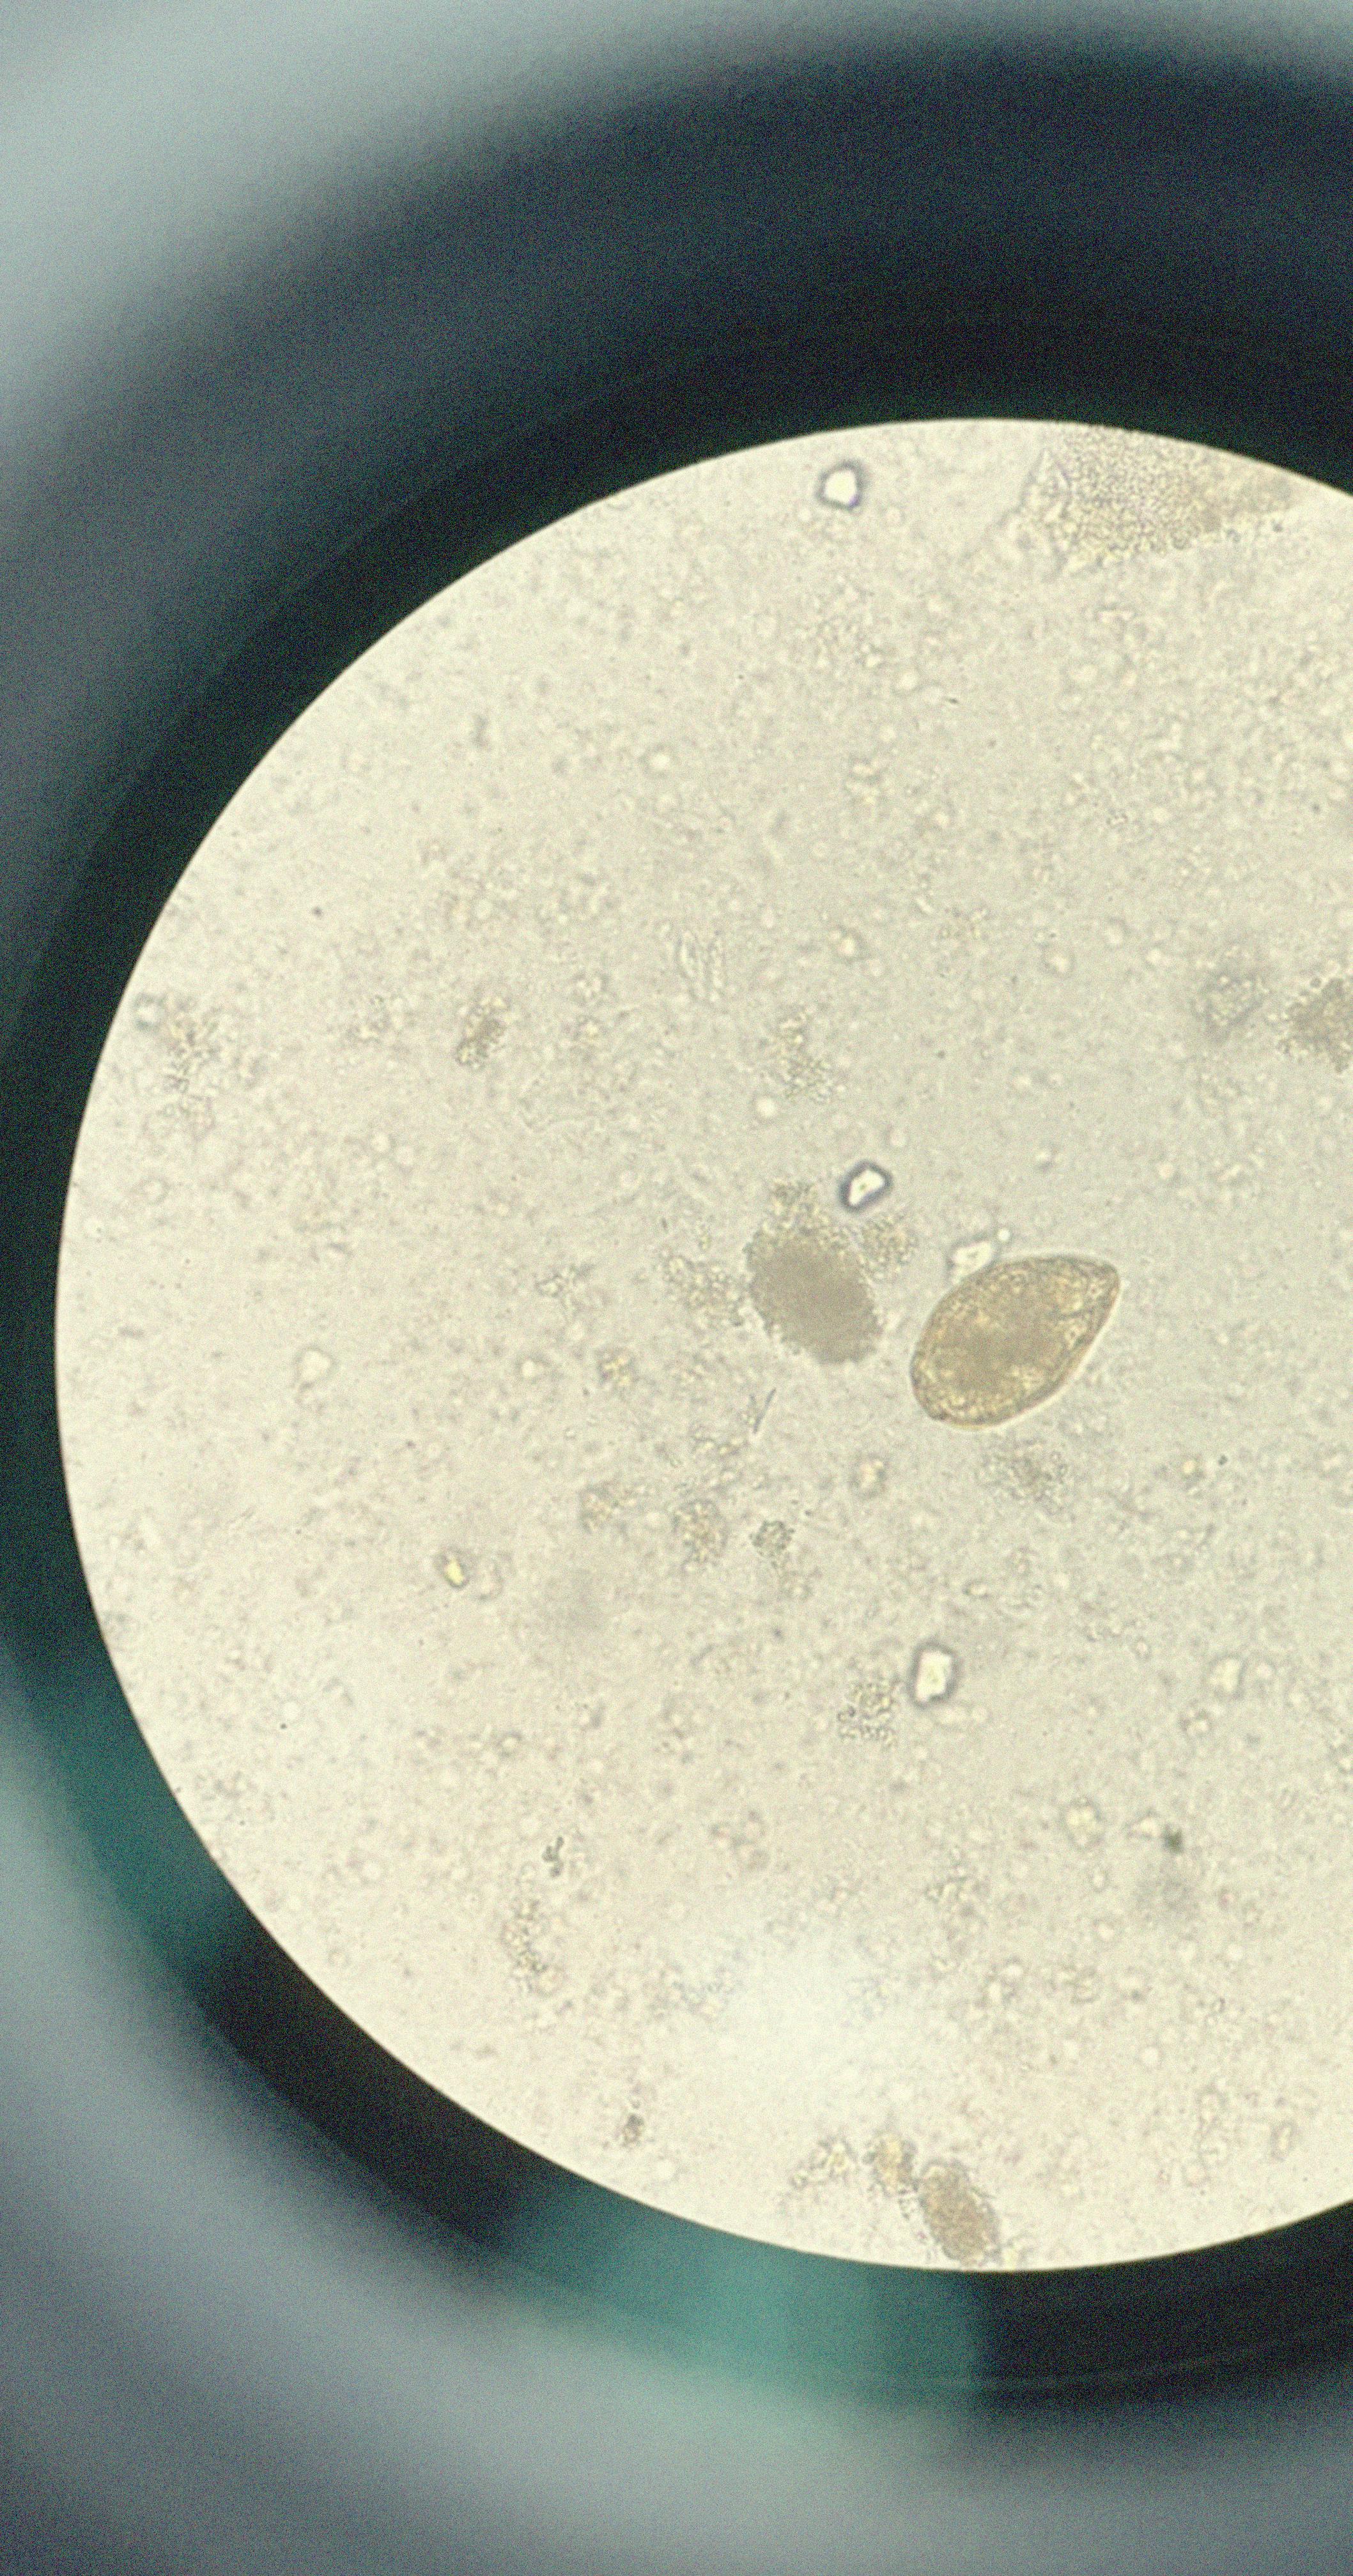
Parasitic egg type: Paragonimus spp